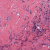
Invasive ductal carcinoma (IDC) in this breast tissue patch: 1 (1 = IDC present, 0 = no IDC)